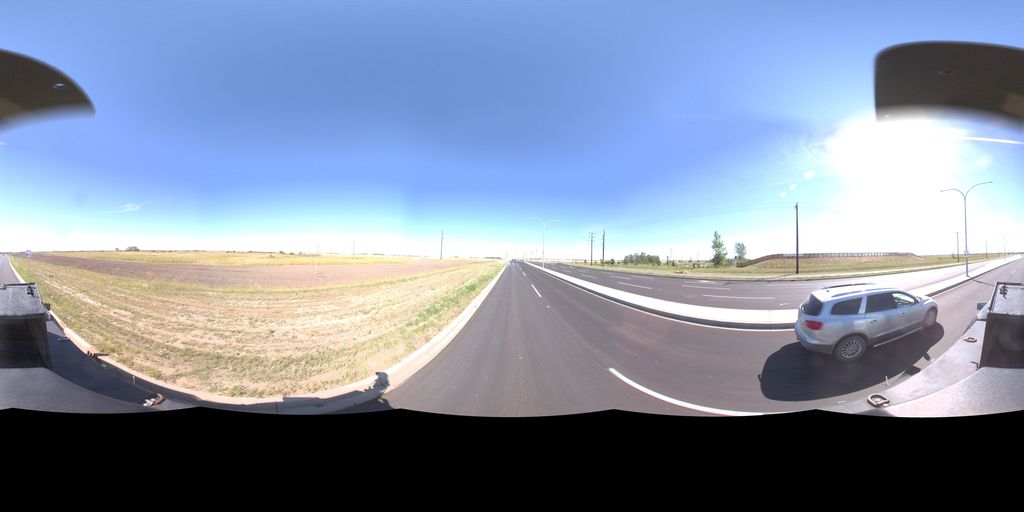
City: saskatoon